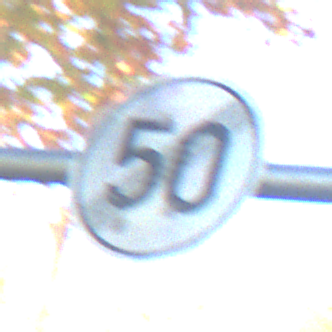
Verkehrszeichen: EndeGeschwindigkeit50
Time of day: Midday
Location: Outdoor (Urban)
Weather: Clear
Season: NotSpecified
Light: Natural